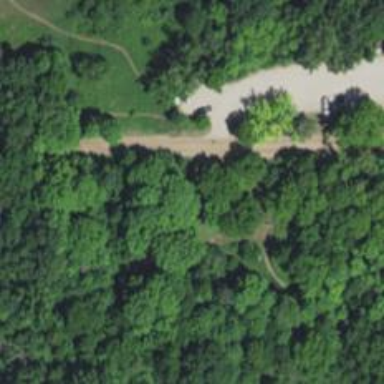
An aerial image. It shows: Natural path.